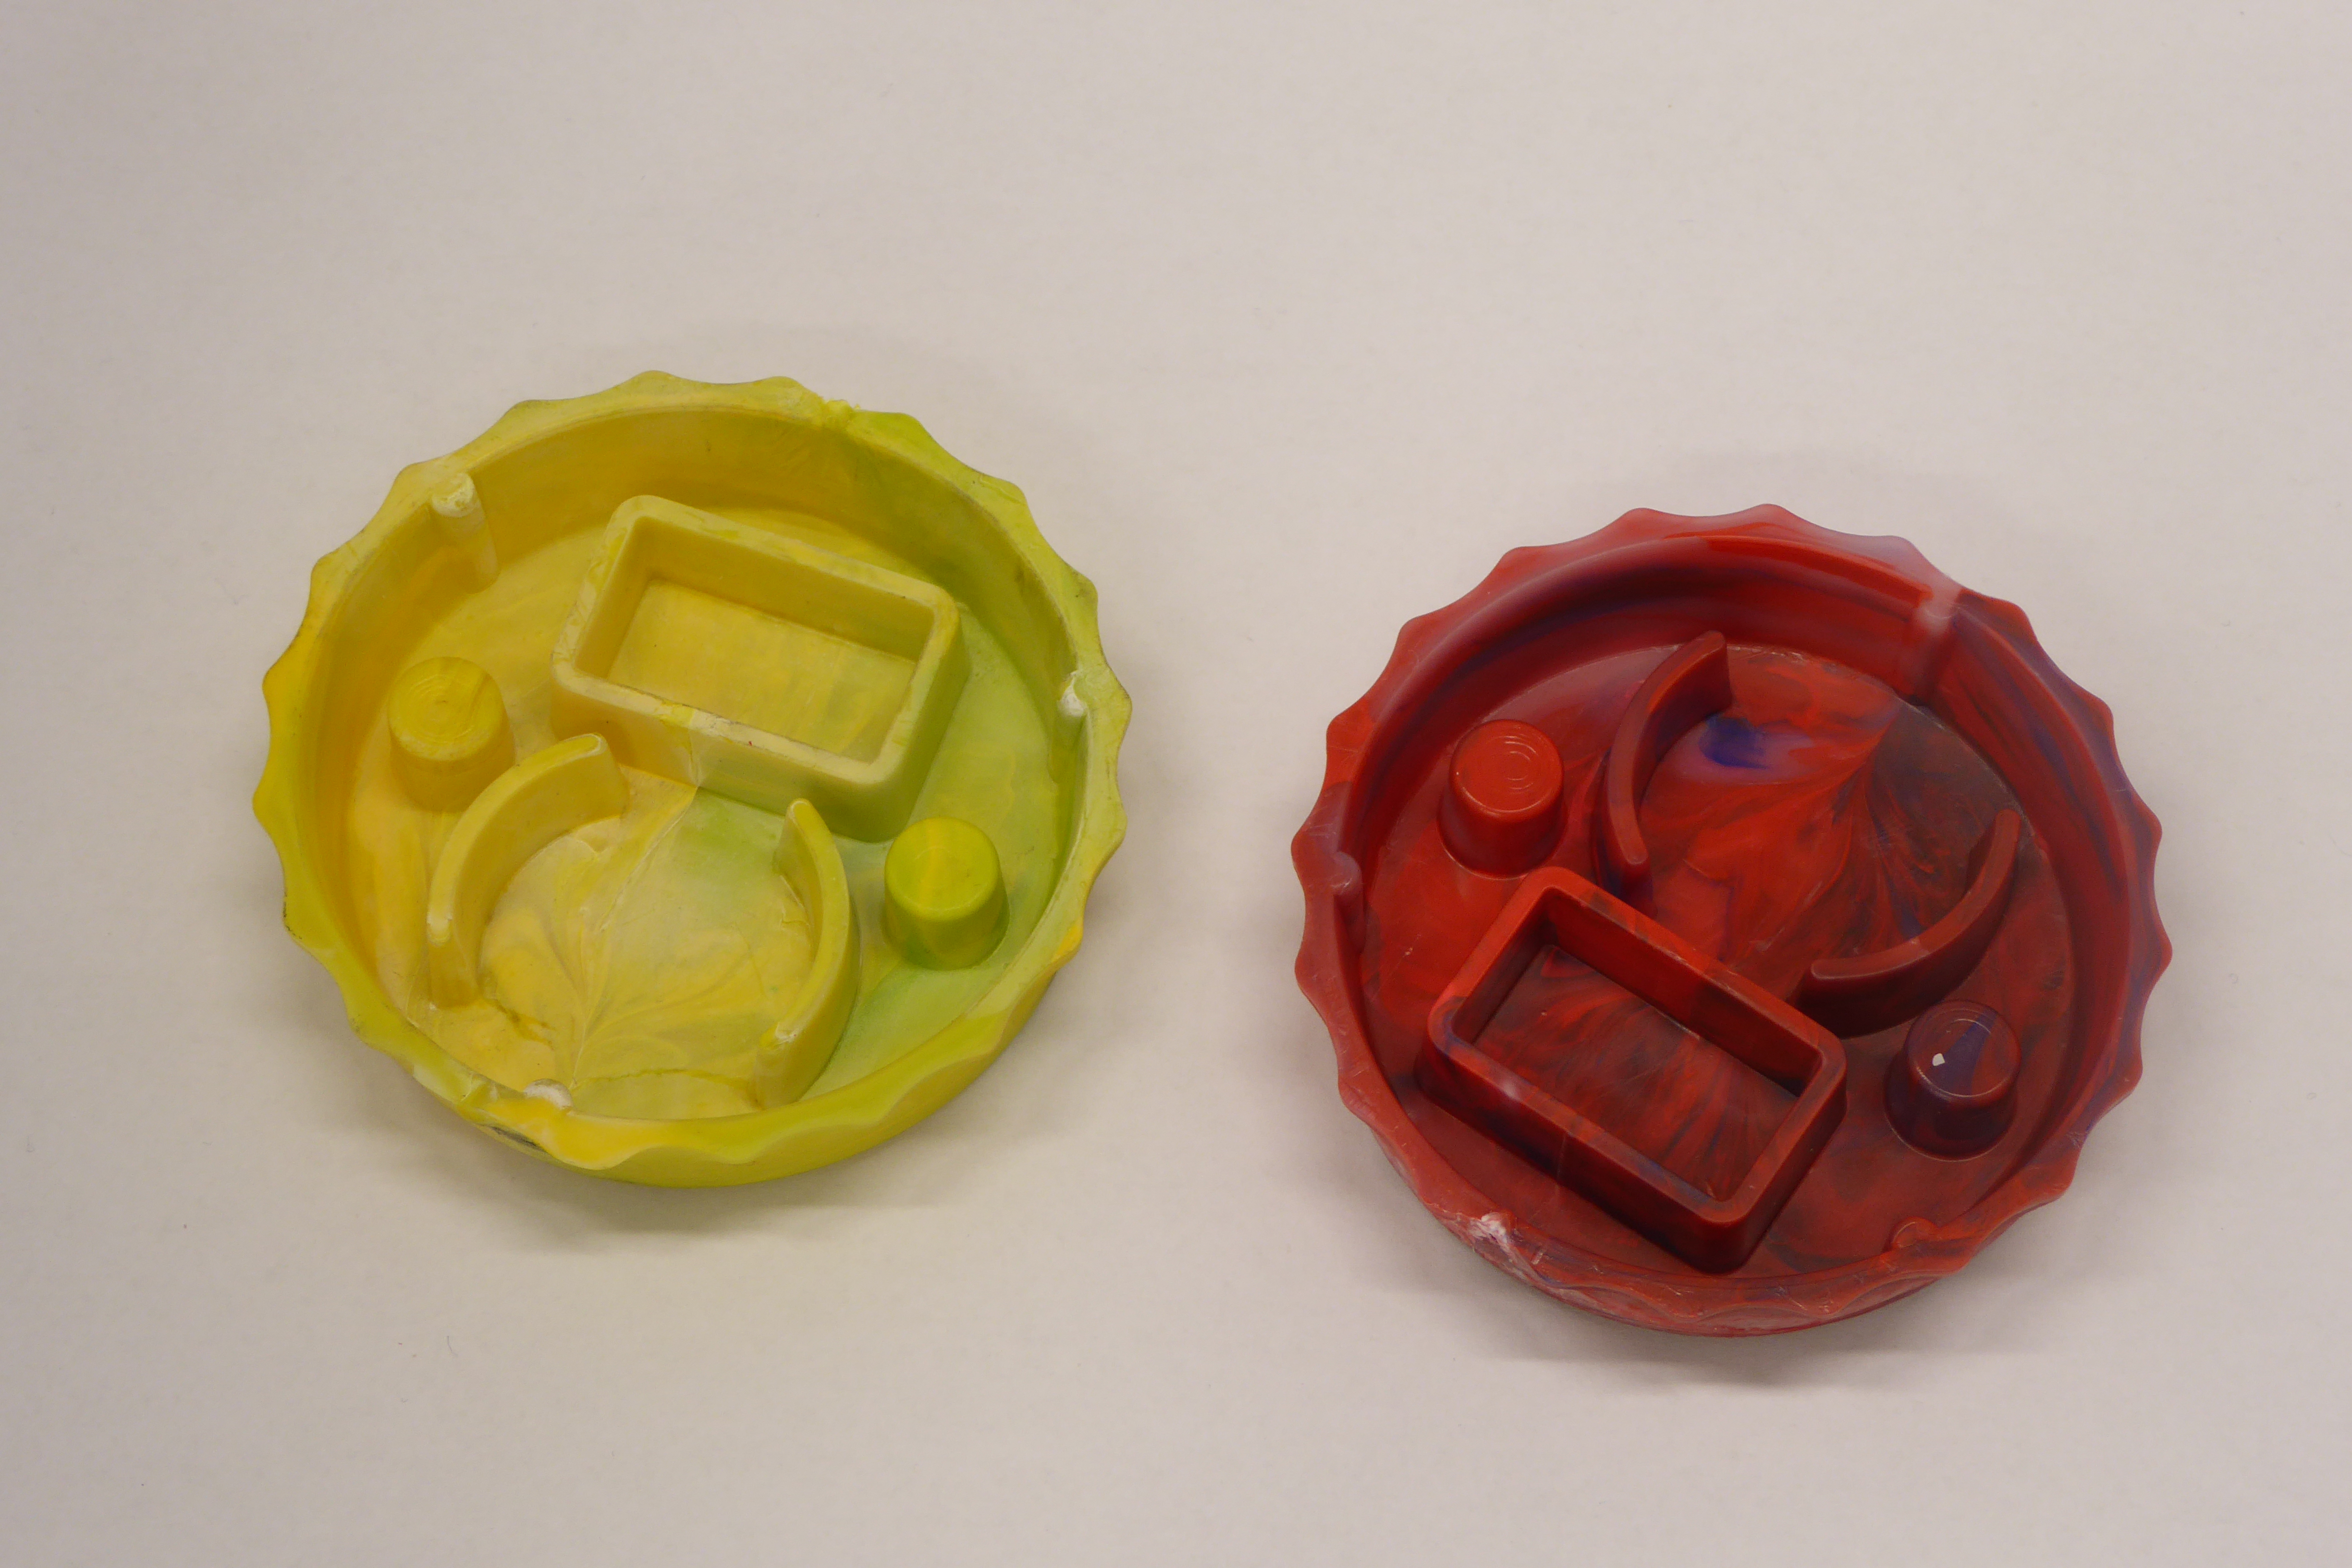
Label: Bottle Opener - Cover